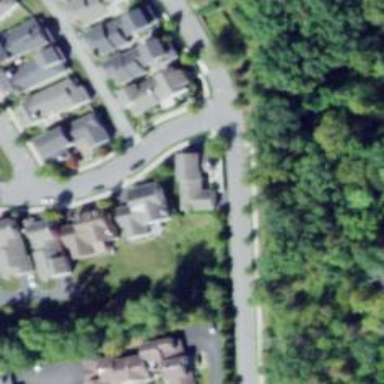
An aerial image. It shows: Alleyway designated as service road.